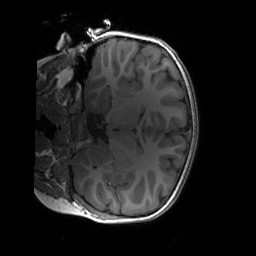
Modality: T1w
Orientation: coronal
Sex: male
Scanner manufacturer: siemens
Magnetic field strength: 3 T
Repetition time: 1.9 s
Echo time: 0.00243 s